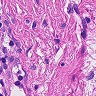
Metastatic tissue present: no